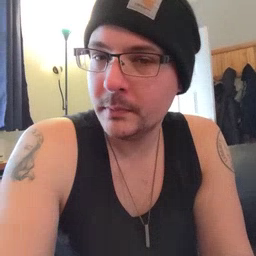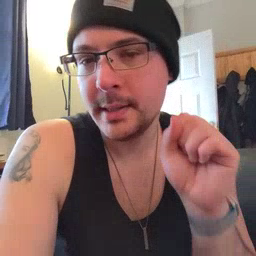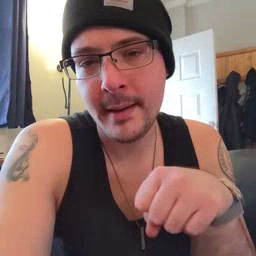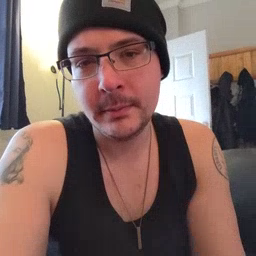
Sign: can